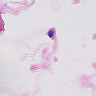
Metastatic tissue present: no